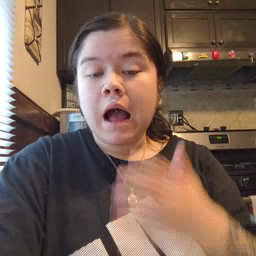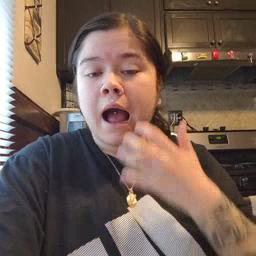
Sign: pencil